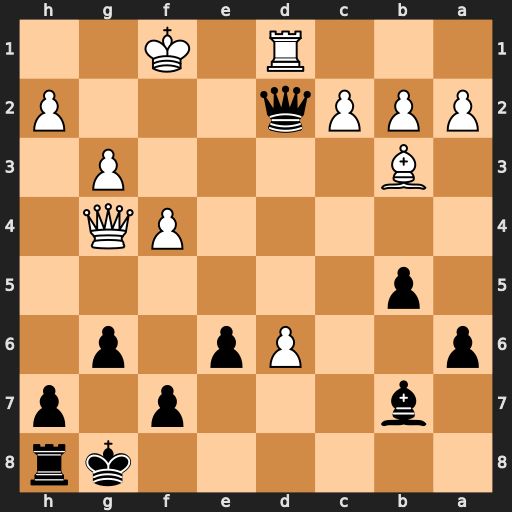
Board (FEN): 6kr/1b3p1p/p2Pp1p1/1p6/5PQ1/1B4P1/PPPq3P/3R1K2
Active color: b
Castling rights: -
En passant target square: -
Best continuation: Qg2+ Ke1 Bf3 Qxf3 Qxf3